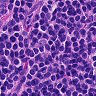
Metastatic tissue present: no